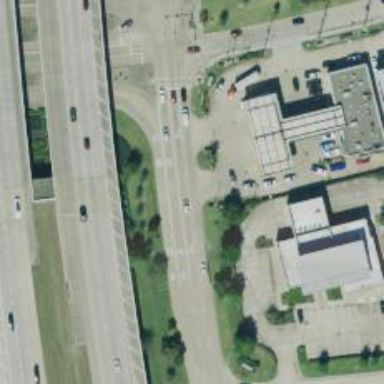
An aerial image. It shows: Secondary road with frontage road.